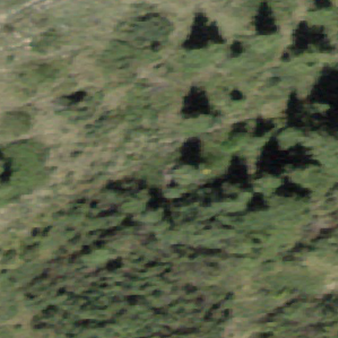
Label: other